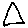
Label: triangle